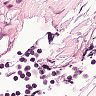
Metastatic tissue present: no